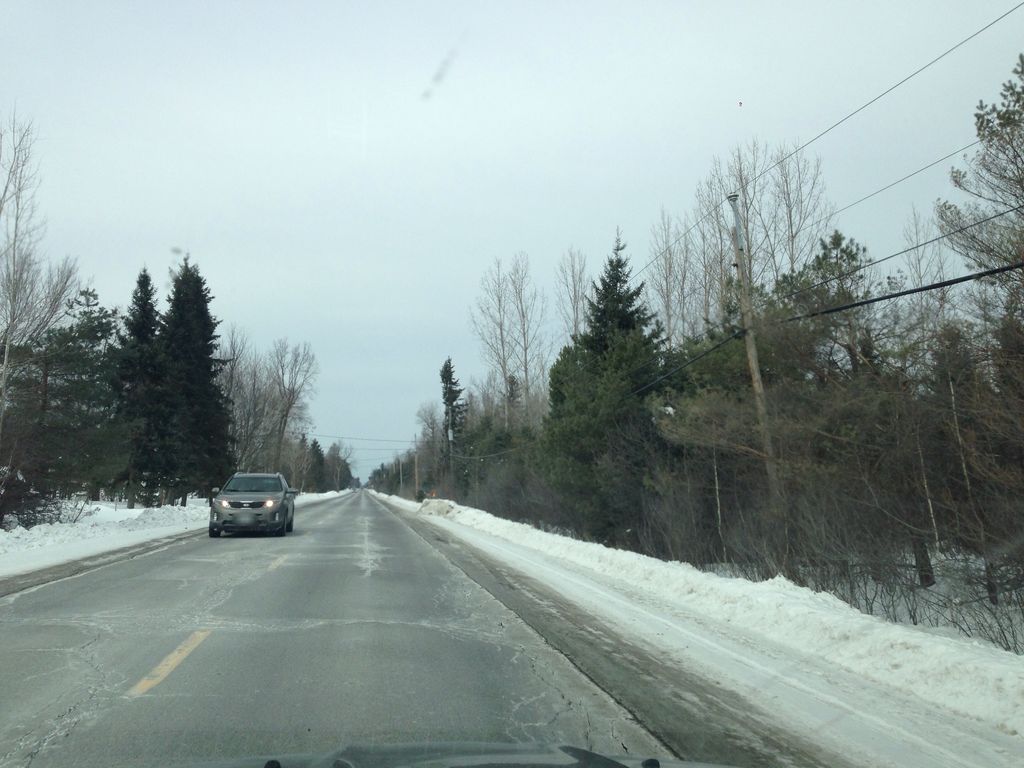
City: ottawa-gatineau